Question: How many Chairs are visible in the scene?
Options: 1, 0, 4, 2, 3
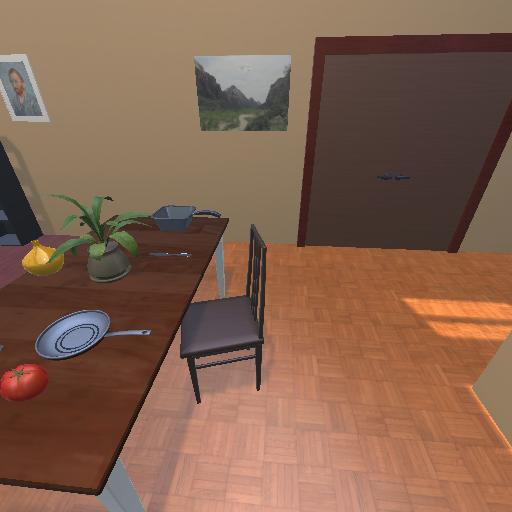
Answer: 1